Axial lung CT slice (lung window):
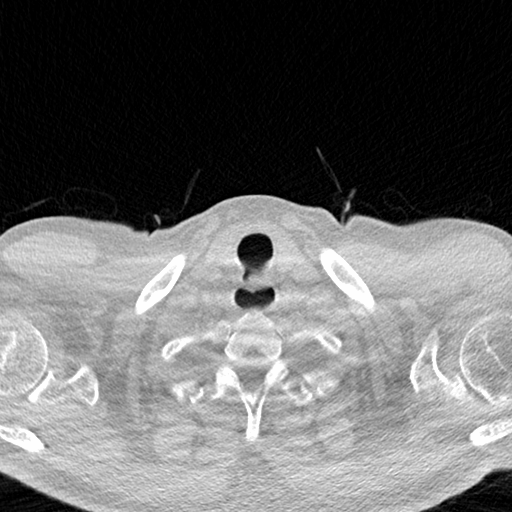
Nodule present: no